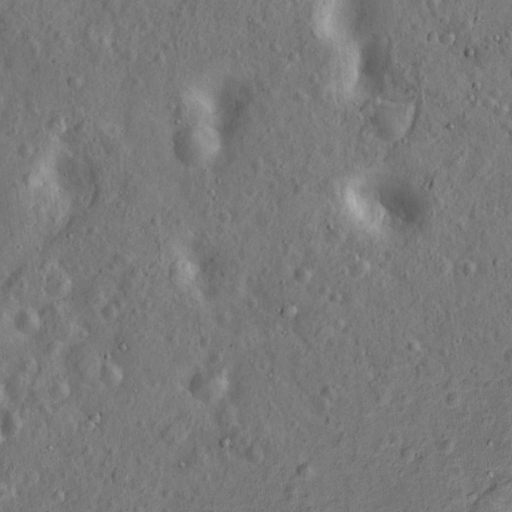
Classes present: Background, Cone